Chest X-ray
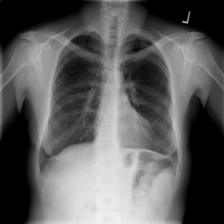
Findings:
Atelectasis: negative
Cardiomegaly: negative
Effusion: negative
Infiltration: negative
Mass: negative
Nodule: negative
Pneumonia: negative
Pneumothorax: positive
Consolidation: negative
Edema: negative
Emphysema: negative
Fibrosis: negative
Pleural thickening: negative
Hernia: negative